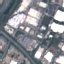
Land use / land cover class: Industrial